Question: I am stuck using a designer for this current project I am working on. One thing that we commonly do is set as many properties as we can on each control we add. We do this using the designer "Properties" window. This causes all those settings to be set/managed in the generated .designer.cs file instead of us having to maintain them with our code.
There is one thing I find myself always wanting to do, but I can never figure out how to do it, and that is to refer to constants from the properties window.
For example, in my 'SpinEdit' that I am working with, I would like to set the maximum value to be 'Decimal.MaxValue' but if I just type that in the properties window, then I get an error. How do I reference this variable from the designer properties window?
Here is a picture of what I am trying to do, in case that makes it more clear:

However attempting this causes and error as soon as I try to leave the focus of that text box highlighted in the picture. But it works fine in code, the following line compiles just fine, so why can't I do this in the designer?:
'''
alarmStationSpinEdit.Properties.MaxValue = Decimal.MaxValue;
'''
SpinEdit is provided by the DevExpress 3rd party library. I don't think the component is important though. I think the same problem applies to any field in the properties window.
I am expecting one of two possible answers. They would be in the form of either:
1. Yes, that is possible. This is how you do it.....
or
1. No, that is not possible. This is why..... (preferably with links since I find this hard to believe).
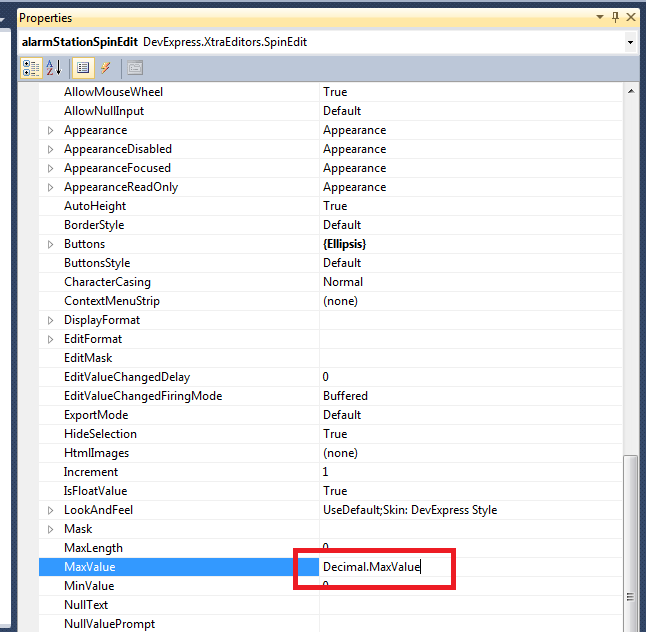
Answer: 1) Yes, that is possible if you are the component developer. Visual Studio property grid allows you to specify a custom value converter to a component property. This gives an opportunity to convert a string value entered in the property grid to a value read from the constant.
The <URL>
2) No, that is not possible if you are using a third party component and this component does not support assigning constant values to its properties.
By default Visual Studio property grid accepts values as is. If the property is of the decimal type, you cannot assign a string to it.
The value you assign via the property grid will not be evaluated as a C# or VB.NET expression. Visual Studio treats it as a value.